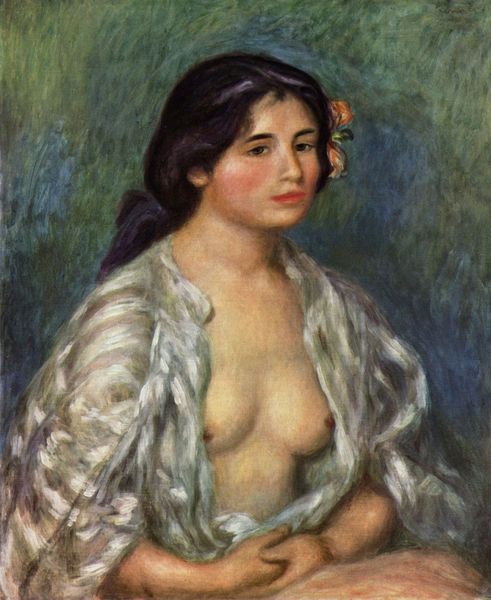
Titel: Gabrielle mit offener Bluse
Künstler: Pierre Auguste Renoir
Standort: Paris
Institution: Collection Durand-Ruel
Schlagwörter: akt, blau, gemälde, hand, haut, nackt, umhang, weiß, grün, impressionismus, mädchen, ocker, sitzen, auguste renoir, blume, blumen, braun, brust, busen, frankreich, frau, frisur, grau, haar, hintergrund, kleid, licht, mund, nase, ohr, renoir, schmuck, schwarz, vordergrund, blick, blüte, dame, rose, rot, tuch, malerei, muster, hemd, jacke, jung, arme, augen, blass, bluse, gesicht, inkarnat, bildnis, hände, portrait, porträt, öl, auge, haare, halbfigur, lange haare, mantel, stoff, augenbrauen, lippen, ohren, rosa, scheitel, schultern, beine, brüste, farbig, wangen, backen, leere, farbe, linien, ausdruck, ölgemälde, luft, gefaltet, sitzende, gestreift, handtuch, manet, überwurf, bauch, halbakt, junge frau, nackte, rodin, schoß, stofflichkeit, brustwarze, brustwarzen, erotik, dreiviertelprofil, kniestück, ohrläppchen, eindruck, südsee, bedeckt, nackig, pinselduktus, halbprofil, sehnsucht, entblöst, sinnlich, scheu, atem, pferdeschwanz, verschränken, karibik, aut, marc, schwarzhaarig, ängstlich, hibiskus, hüftstück, blume im haar, armeh, fremde schöne, hände verschränkt, kühle töne, schlnheit, sinnierender blick, 1900, 1880, dunkles, :d, grüste, nipel, fosdfds, flsdjkfn, lillie, türlkis, portrt hüftstück